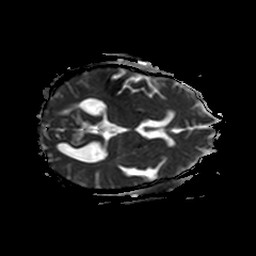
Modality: ADC
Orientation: axial
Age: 66
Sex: female
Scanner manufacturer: philips
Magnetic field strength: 3 T
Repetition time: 3.076 s
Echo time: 0.076 s